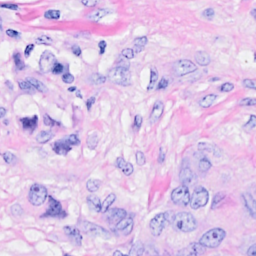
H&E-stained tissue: Breast